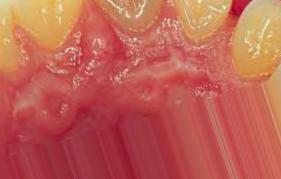
Condition: Tooth Discoloration